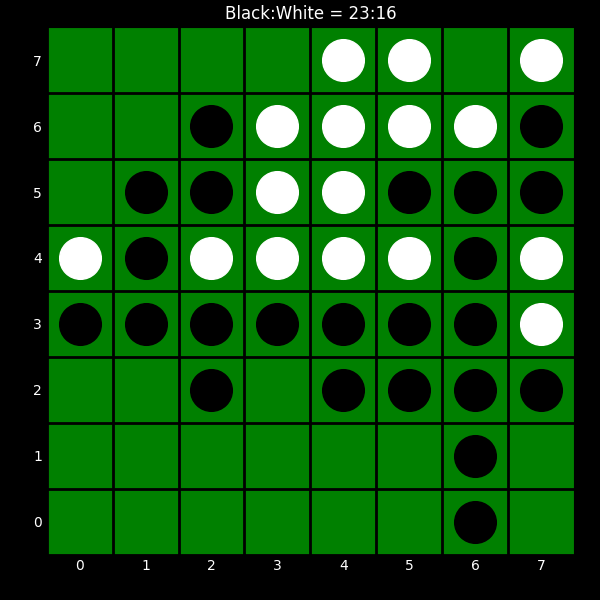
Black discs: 23
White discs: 16